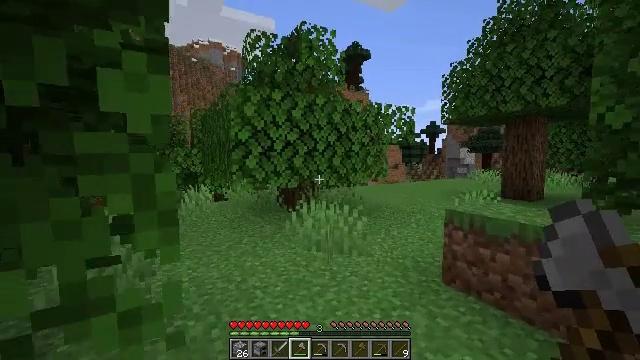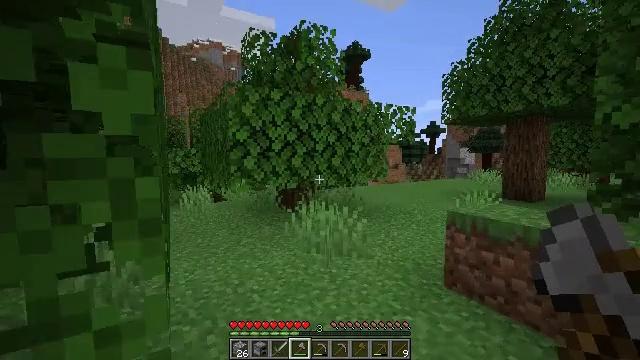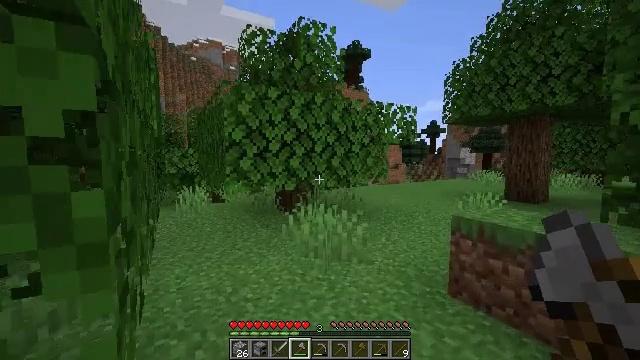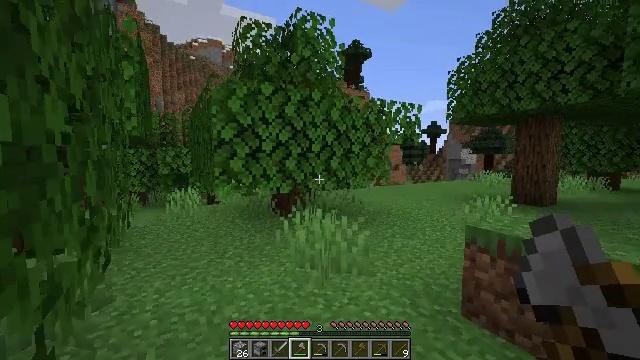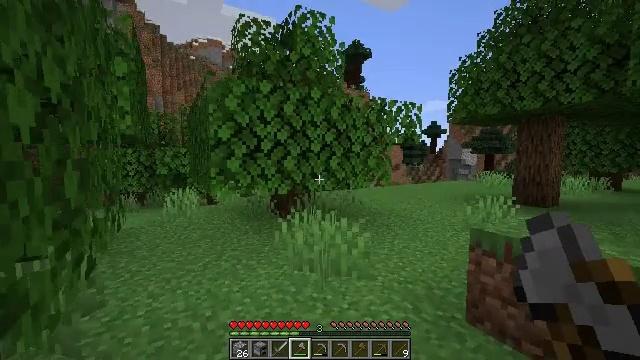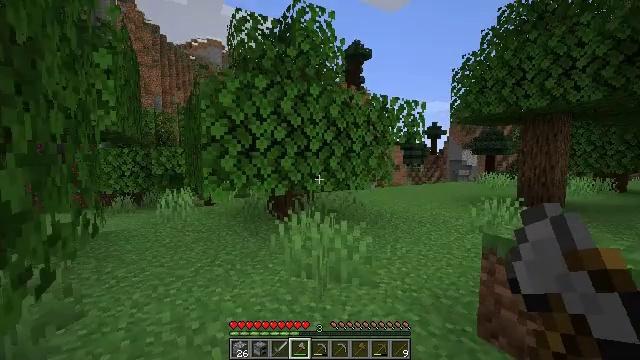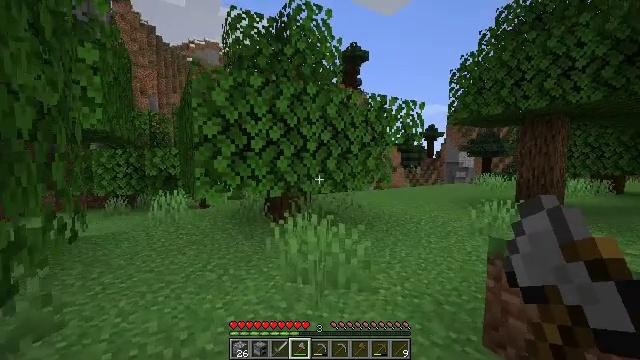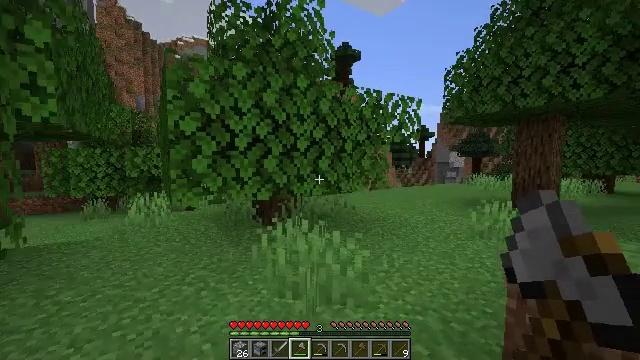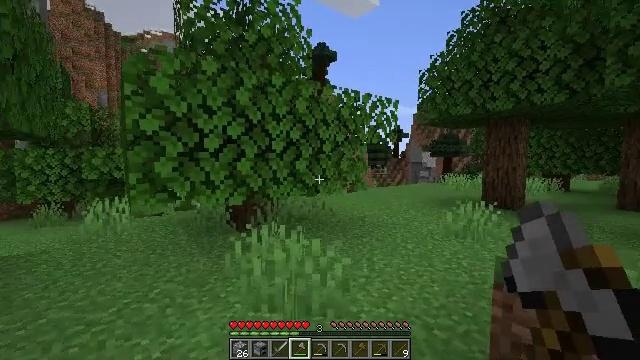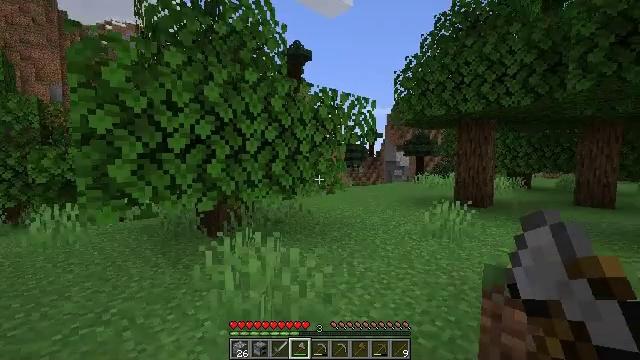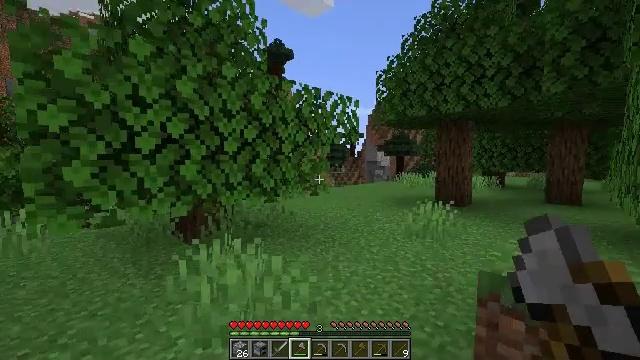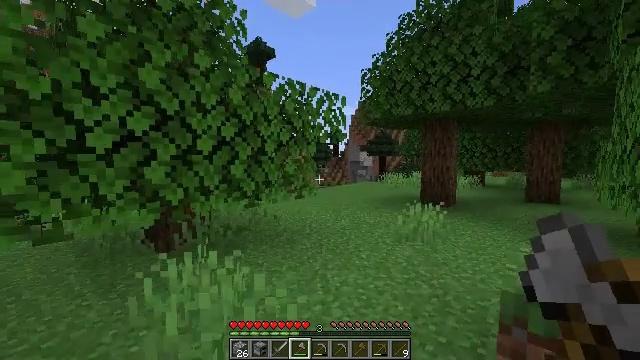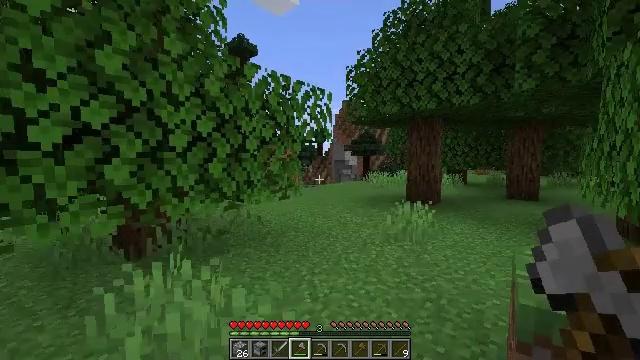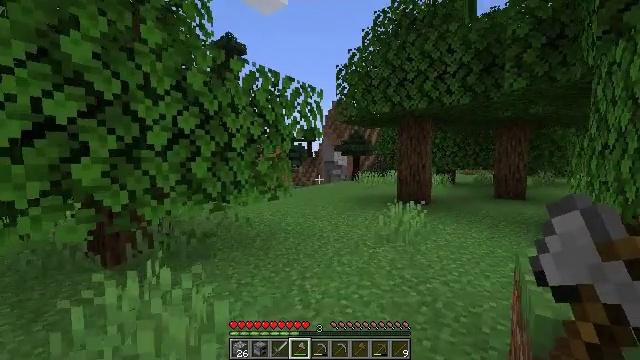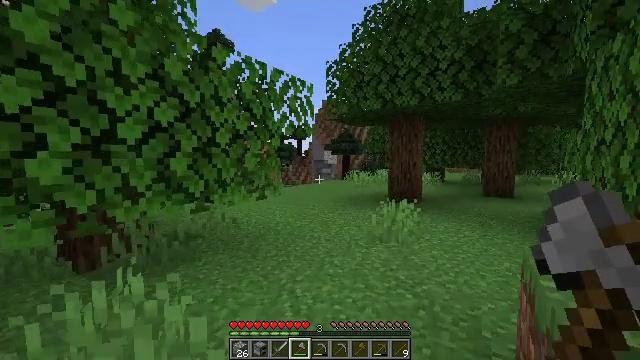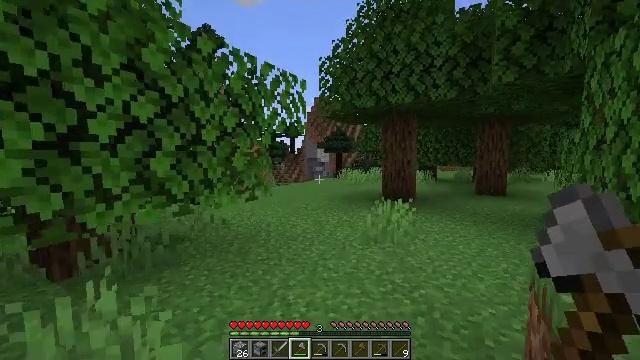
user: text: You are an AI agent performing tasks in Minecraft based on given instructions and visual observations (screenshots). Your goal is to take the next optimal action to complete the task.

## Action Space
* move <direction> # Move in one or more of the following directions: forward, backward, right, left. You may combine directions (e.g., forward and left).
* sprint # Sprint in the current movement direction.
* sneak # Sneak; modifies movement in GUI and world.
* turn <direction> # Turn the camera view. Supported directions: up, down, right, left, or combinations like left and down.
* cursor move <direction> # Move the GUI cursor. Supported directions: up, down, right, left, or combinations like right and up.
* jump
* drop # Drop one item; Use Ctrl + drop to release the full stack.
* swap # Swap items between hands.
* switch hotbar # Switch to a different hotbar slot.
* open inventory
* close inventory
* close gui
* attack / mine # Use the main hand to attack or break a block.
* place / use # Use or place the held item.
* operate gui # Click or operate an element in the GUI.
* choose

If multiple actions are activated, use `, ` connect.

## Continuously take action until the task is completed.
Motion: motion action
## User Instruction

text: Fish and kill the salmon.
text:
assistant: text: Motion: move forward
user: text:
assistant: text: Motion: move forward
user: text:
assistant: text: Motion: move forward
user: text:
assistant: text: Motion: move forward
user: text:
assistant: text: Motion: move forward
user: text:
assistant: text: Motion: move forward
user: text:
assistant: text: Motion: move forward, turn right
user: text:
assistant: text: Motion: move forward, turn right
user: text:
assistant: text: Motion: move forward, turn right
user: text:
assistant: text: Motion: move forward, turn right
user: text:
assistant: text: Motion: move forward, turn right
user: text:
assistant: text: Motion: move forward, turn right
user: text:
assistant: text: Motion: move forward, turn right
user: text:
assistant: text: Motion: move forward, turn right
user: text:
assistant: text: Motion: move forward, turn right
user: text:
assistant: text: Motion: move forward
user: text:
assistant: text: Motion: move forward
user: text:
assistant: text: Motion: move forward
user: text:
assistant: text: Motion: move forward
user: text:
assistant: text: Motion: move forward and move right
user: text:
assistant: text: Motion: move forward and move right
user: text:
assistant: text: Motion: move forward and move right, turn left
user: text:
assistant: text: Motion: move forward and move right, turn left
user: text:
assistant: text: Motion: move forward and move right, turn left
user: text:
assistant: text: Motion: move forward and move right, turn left
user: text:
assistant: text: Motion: move forward, turn left
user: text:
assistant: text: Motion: move forward, turn left
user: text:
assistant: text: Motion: move forward, turn left
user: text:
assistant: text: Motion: move forward, turn left
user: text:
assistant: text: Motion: move forward